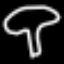
Label: mushroom